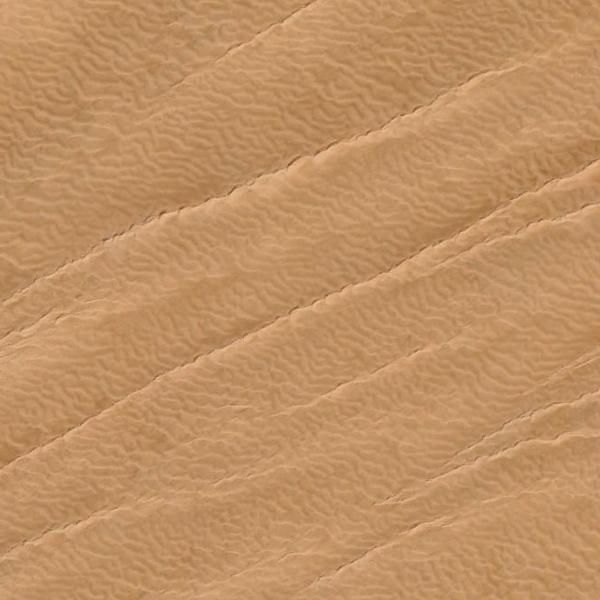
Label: Desert